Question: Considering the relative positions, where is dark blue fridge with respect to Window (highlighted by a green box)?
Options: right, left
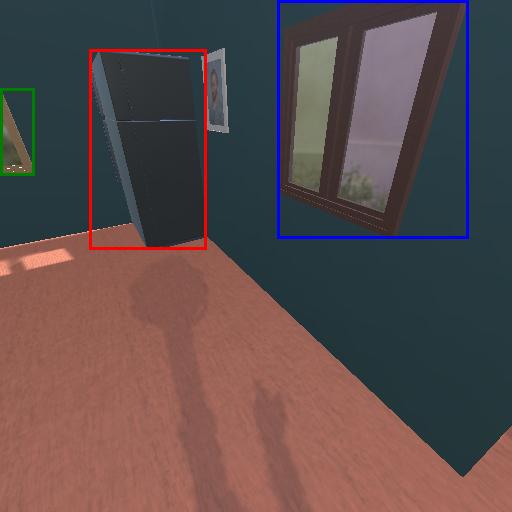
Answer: right